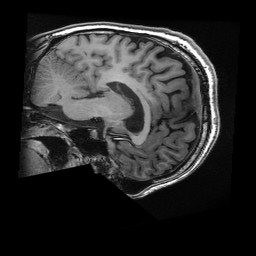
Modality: T1w
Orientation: sagittal
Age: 30
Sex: male
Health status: healthy
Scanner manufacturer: ge
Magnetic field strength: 3 T
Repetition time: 0.0087 s
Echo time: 0.003256 s